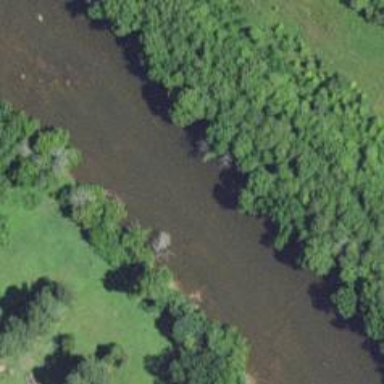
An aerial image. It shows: Beautiful river scene.